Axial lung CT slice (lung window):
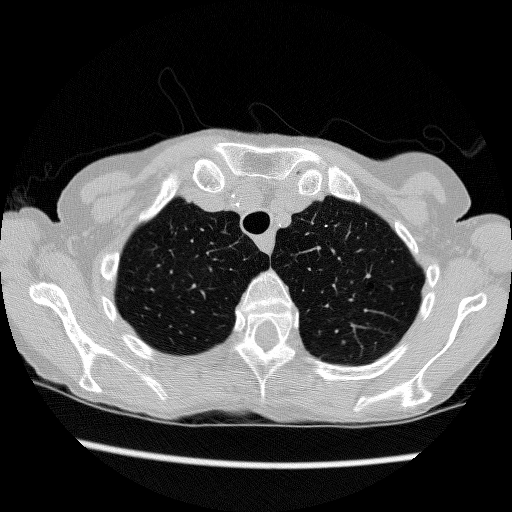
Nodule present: no